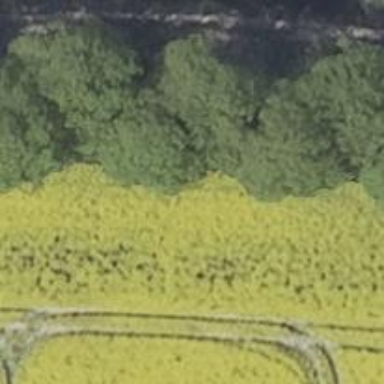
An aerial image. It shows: Row of deciduous broadleaved trees.